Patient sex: F
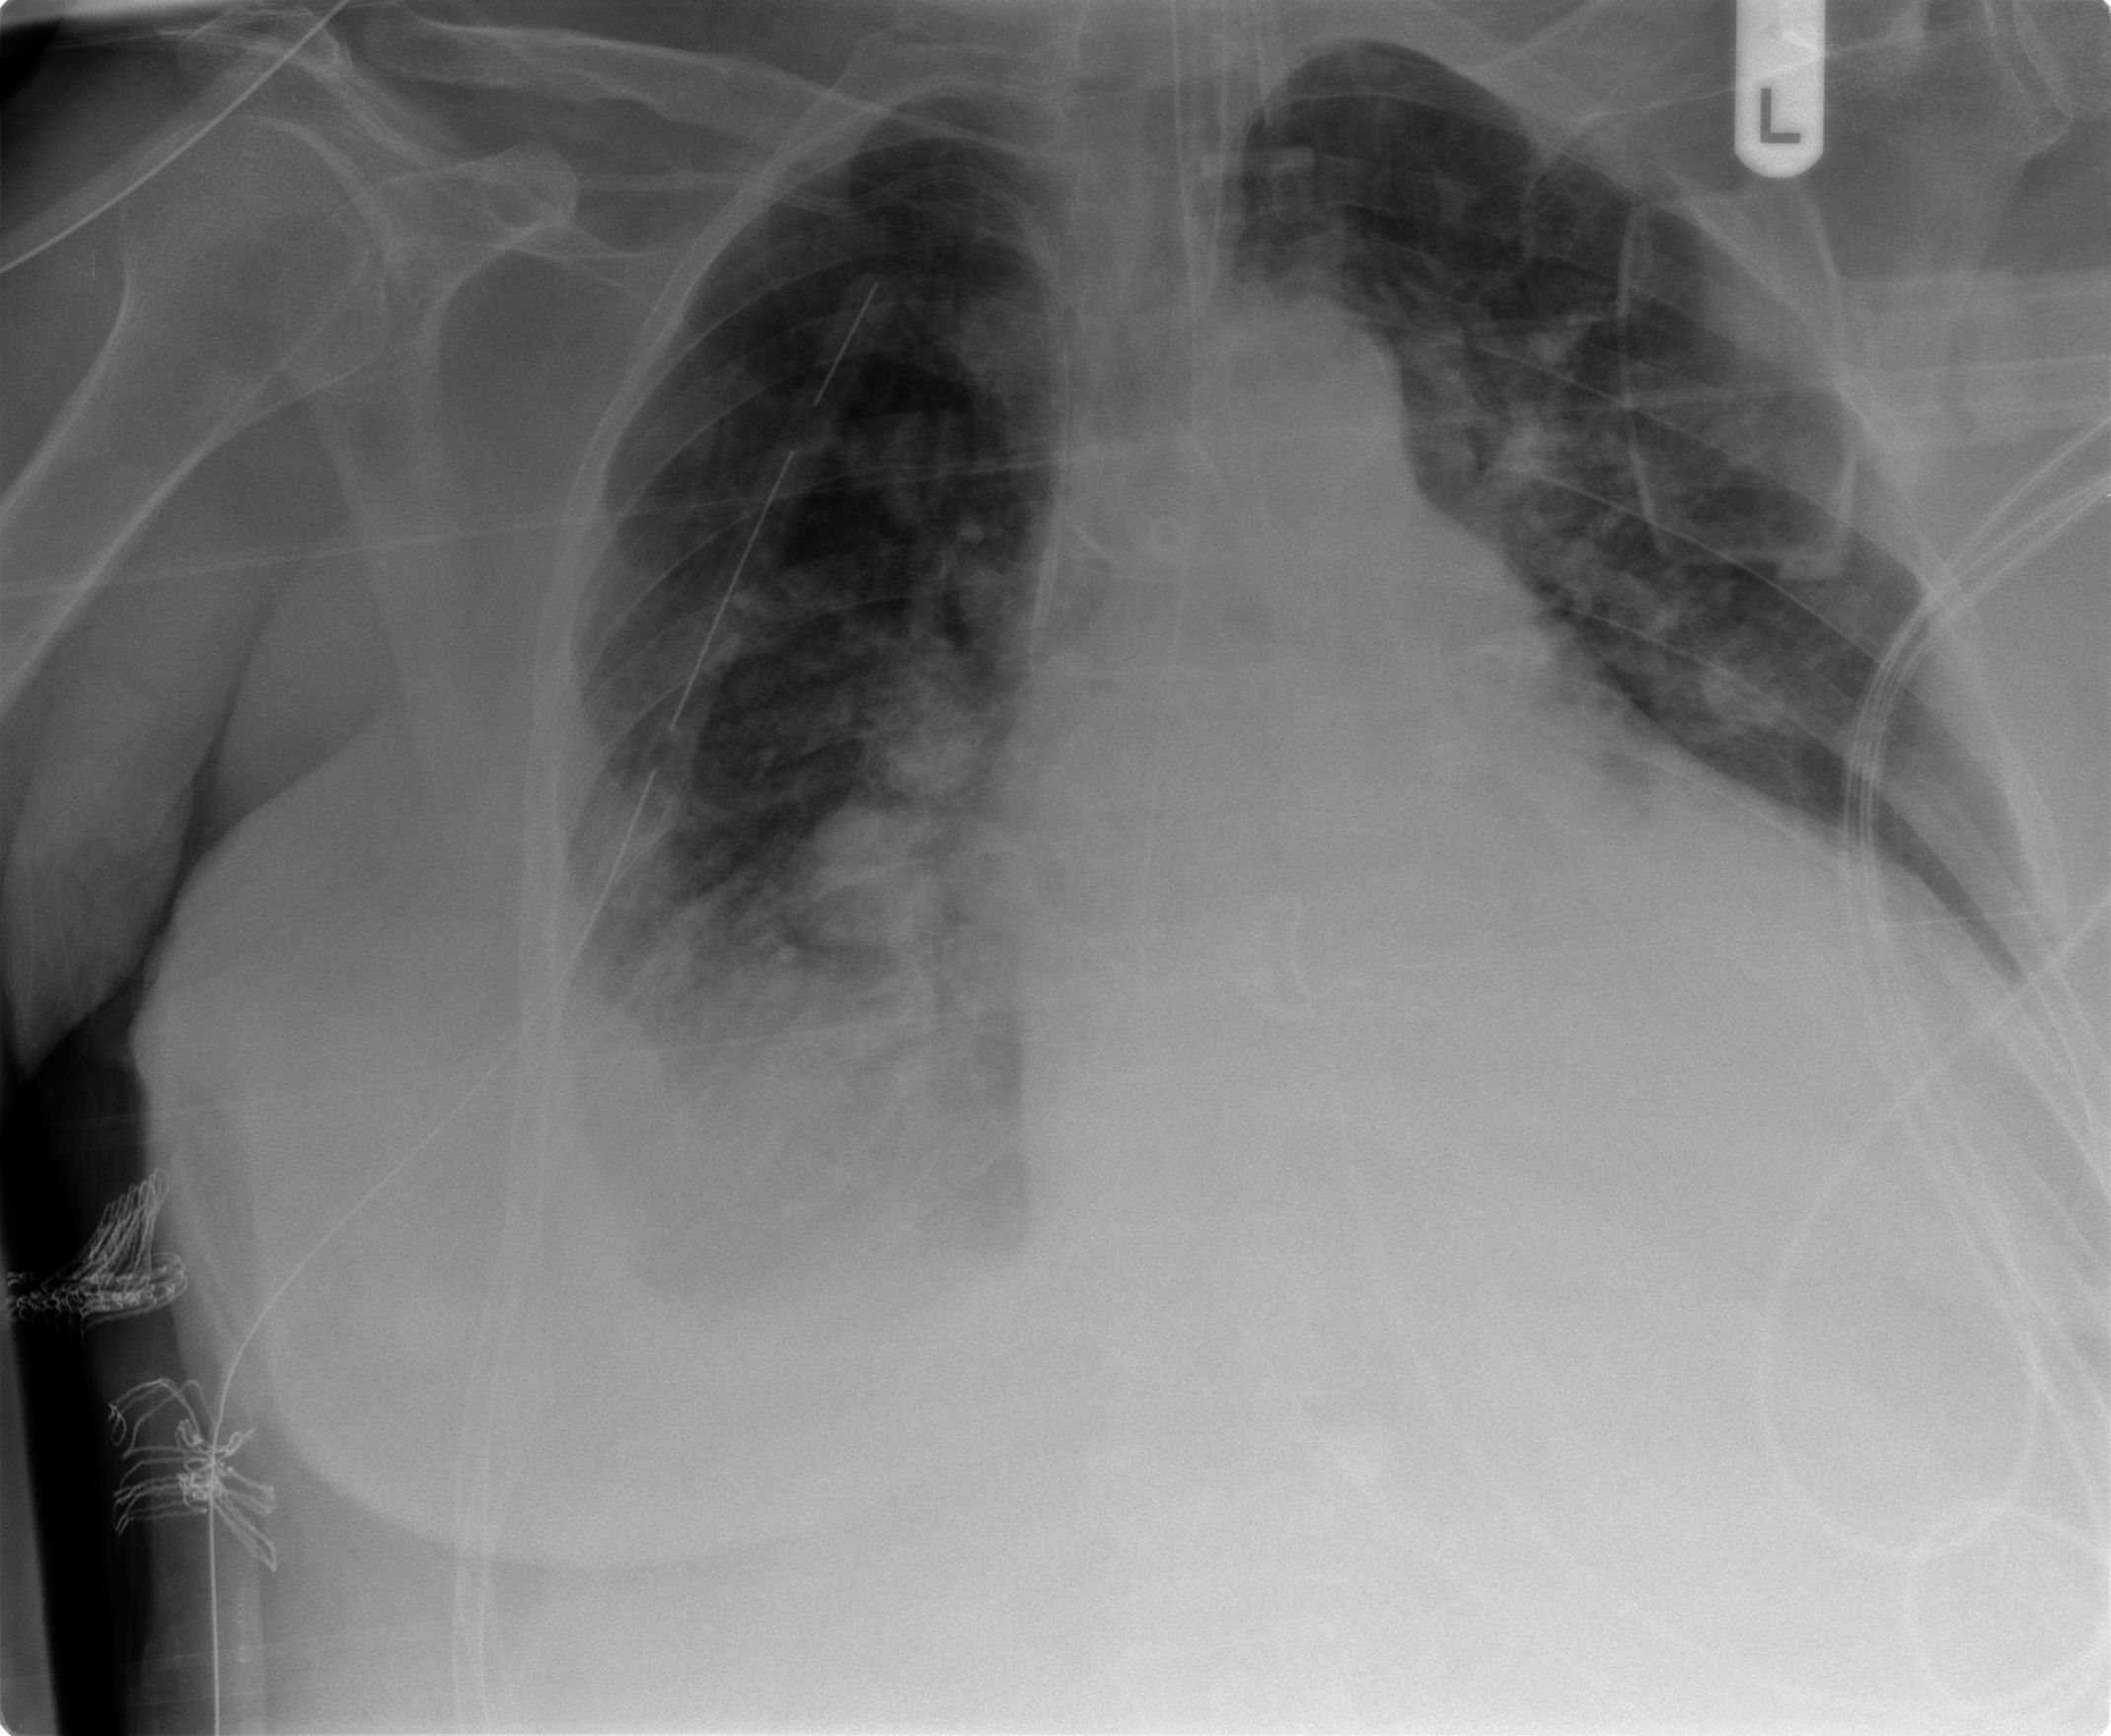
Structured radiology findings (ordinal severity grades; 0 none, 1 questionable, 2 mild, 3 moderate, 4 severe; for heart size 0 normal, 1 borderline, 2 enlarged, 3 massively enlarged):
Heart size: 3
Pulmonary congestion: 3
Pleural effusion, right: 3
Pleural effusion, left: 2
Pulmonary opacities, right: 3
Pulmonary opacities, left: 3
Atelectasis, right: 3
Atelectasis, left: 3